Question: I'm getting a couple of errors with the code below. The errors are 'use of undeclared identifier 'SBJSON' and 'unknown receiver 'jsonParser', did you mean SBJsonParser'?
I have the JSON library in my project. It's working with Facebook Graph API and Google Places. For some reason though the code below (also for the Facebook API) isn't finding the JSON files. Any idea why? I'm wondering if I drag/dropped them into the project incorrectly or something.
thanks for any help.
'''
- (void)connectionDidFinishLoading:(NSURLConnection *)connection {
[self hideActivityIndicator];
NSString* responseString = [[[NSString alloc] initWithData:receivedData
encoding:NSUTF8StringEncoding]
autorelease];
NSLog(@"Response from photo upload: %@",responseString);
[self clearConnection];
// Check the photo upload server completes successfully
if ([responseString rangeOfString:@"ERROR:"].location == NSNotFound) {
SBJSON *jsonParser = [[SBJSON new] autorelease];
id result = [jsonParser objectWithString:responseString];
// Look for expected parameter back
if ([result objectForKey:@"image_name"]) {
productImageData = [result copy];
// Now that we have successfully uploaded the photo
// we will make the Graph API call to send our Wishlist
// information.
[self apiGraphAddToWishlist];
} else {
[self showAlertErrorMessage:@"Could not upload the photo." ];
}
} else {
[self showAlertErrorMessage:@"Could not upload the photo." ];
}
}
'''

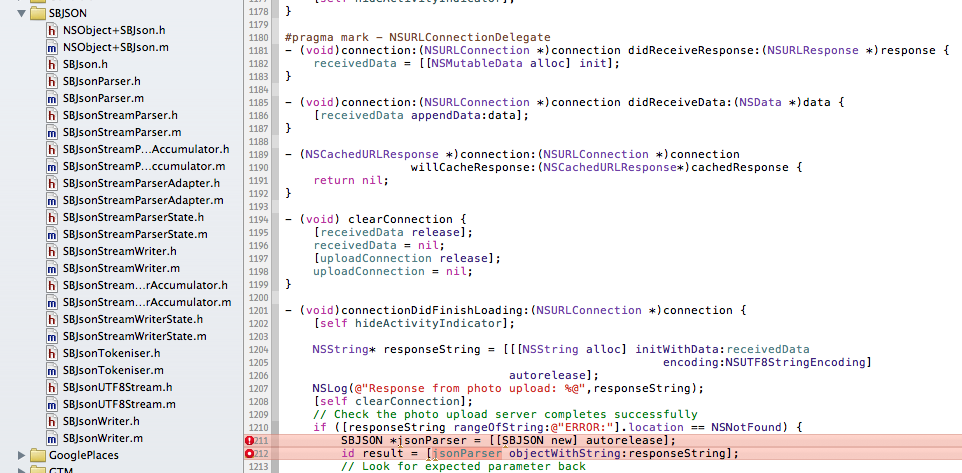
Answer:
Please make sure you have this files included in your project and all the .m files are in the "Compile Sources" list on your target.
Also make sure the file you're referring to is importing SBJSON.h:
'''
#import "SBJSON.h"
'''